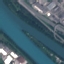
Land use / land cover: River